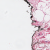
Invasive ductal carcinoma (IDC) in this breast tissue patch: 0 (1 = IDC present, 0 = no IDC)